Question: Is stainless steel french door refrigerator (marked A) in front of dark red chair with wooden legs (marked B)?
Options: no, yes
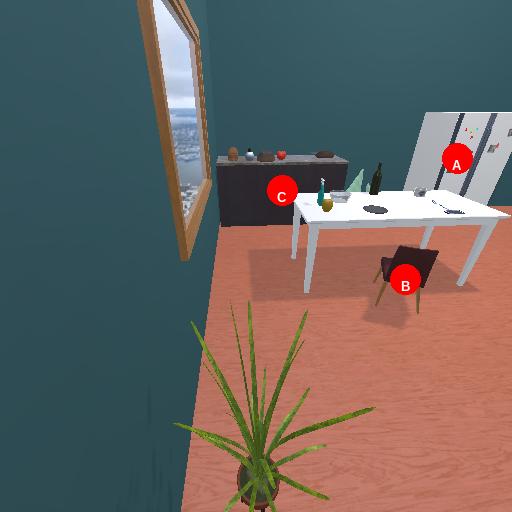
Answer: no